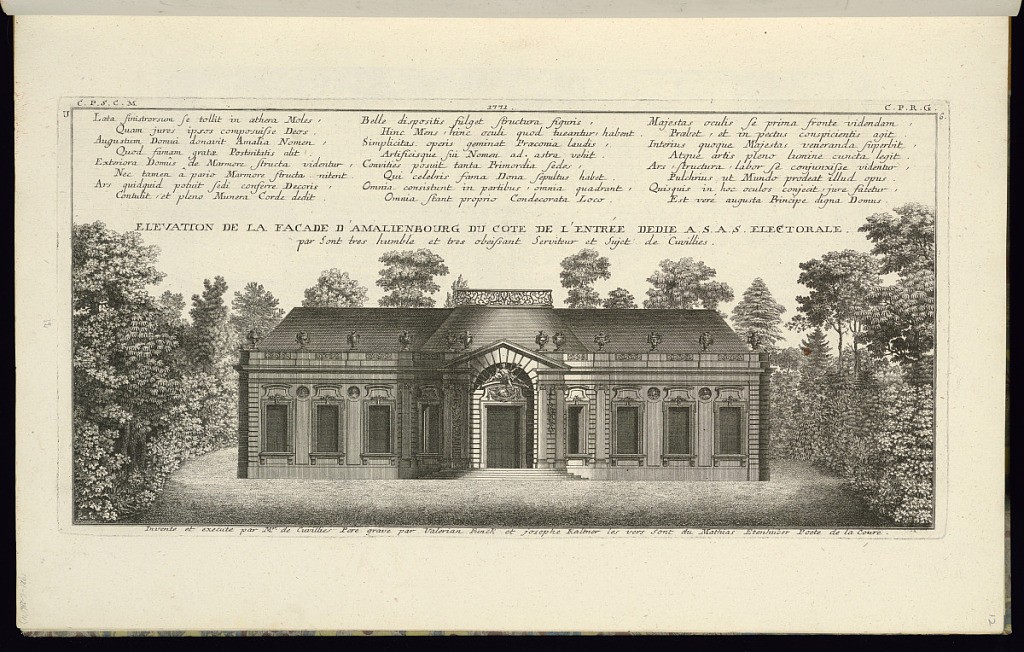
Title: ELEVATION DE LA FACADE D’AMALIENBOURG DU COTE DE L’ENTRÉE
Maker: François de Cuvilliés the Elder, Belgian, 1695 - 1768
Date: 1771
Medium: Engraving and etching on paper
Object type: Print
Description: An exterior elevation for the entrance façade of Amalienburg, a building in the gardens of the Nymphenburg Palace, Munich. The building features sculptures and vase finials along the roof balustrade. The building is set within its landscape surrounded by trees with a Latin verse lettered above. The plate is titled, signed, dated, and numbered.